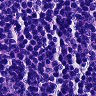
Metastatic tissue present: no